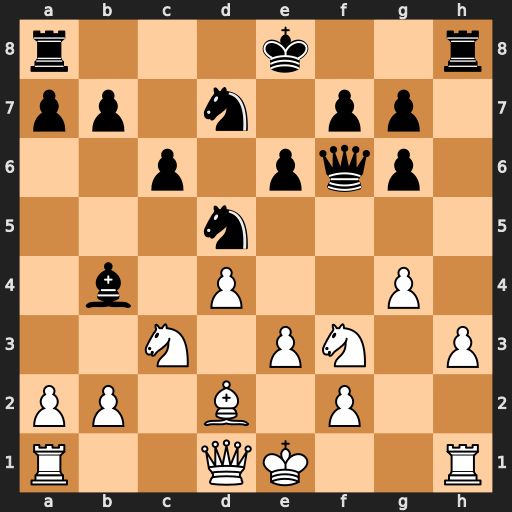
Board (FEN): r3k2r/pp1n1pp1/2p1pqp1/3n4/1b1P2P1/2N1PN1P/PP1B1P2/R2QK2R
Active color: w
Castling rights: KQkq
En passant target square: -
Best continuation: e4 Bxc3 bxc3